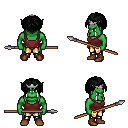
a pixel art fantasy rpg character, male body template, orc, green skin, maroon pirate shirt, gold greaves, black parted hairstyle, silver tiara, brown shoes, spear, four views (front, back, left, right), 2x2 character sprite sheet, small pixel art, hard edges, no anti-aliasing